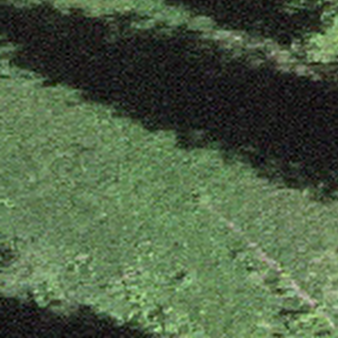
Label: other